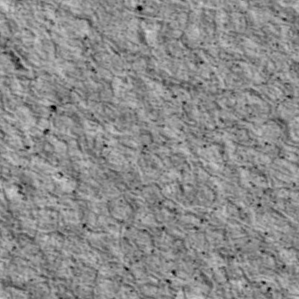
Label: non_frost